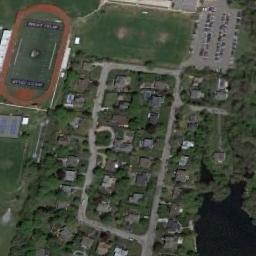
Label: ground_track_field